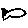
Label: fish